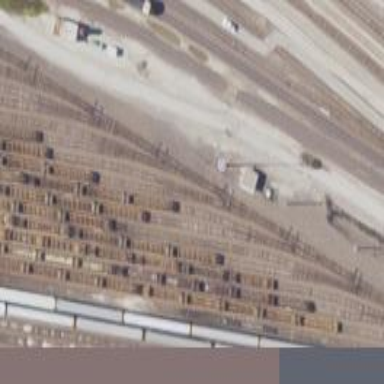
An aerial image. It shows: Railway yard in service.